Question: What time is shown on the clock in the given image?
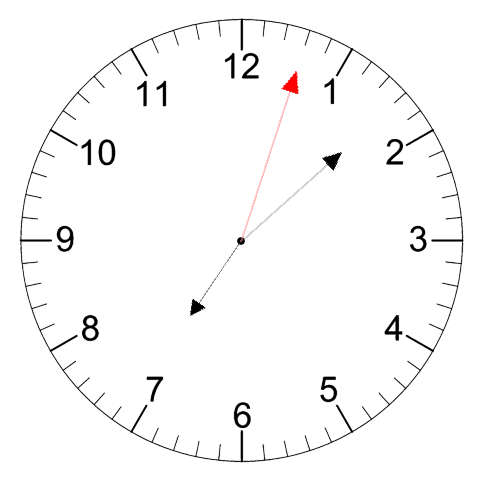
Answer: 07:08:03